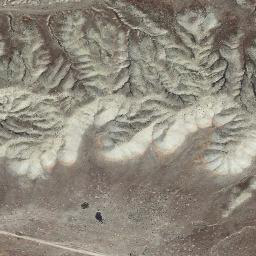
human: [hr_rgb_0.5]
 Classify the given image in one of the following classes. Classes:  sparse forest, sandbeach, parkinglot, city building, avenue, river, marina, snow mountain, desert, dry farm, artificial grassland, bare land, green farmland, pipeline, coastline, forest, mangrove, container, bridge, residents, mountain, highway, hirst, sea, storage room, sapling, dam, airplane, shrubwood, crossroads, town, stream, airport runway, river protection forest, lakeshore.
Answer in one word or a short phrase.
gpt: mountain